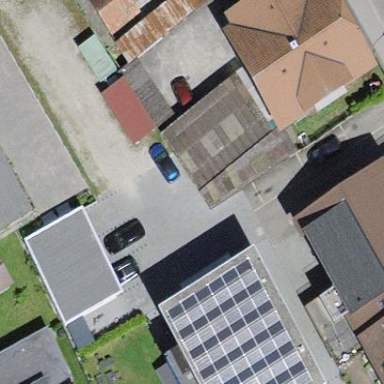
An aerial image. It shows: Garage building.